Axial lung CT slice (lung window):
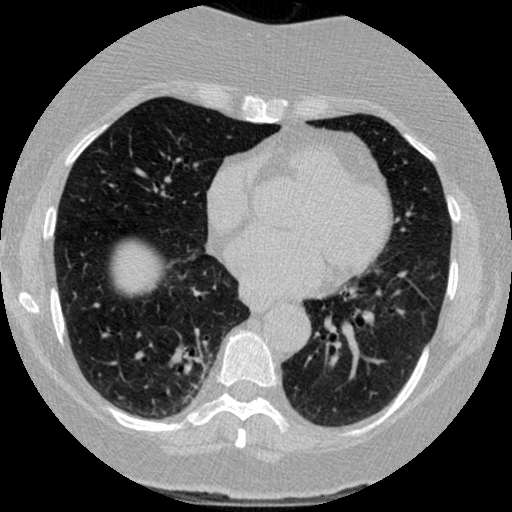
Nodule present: no